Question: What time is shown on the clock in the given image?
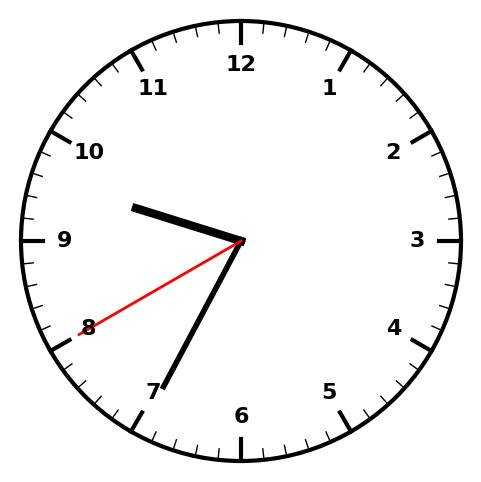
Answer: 09:34:40